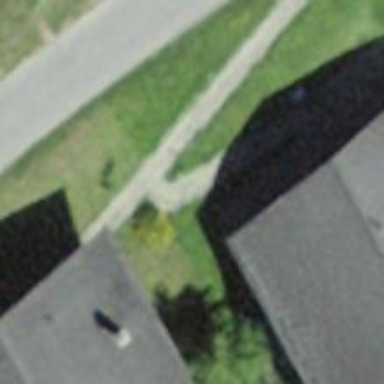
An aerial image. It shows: Driveway made of paving stones.